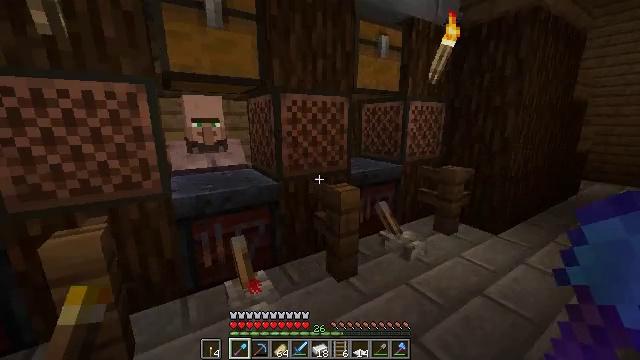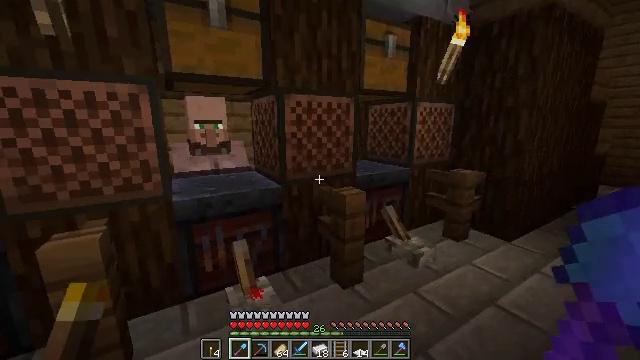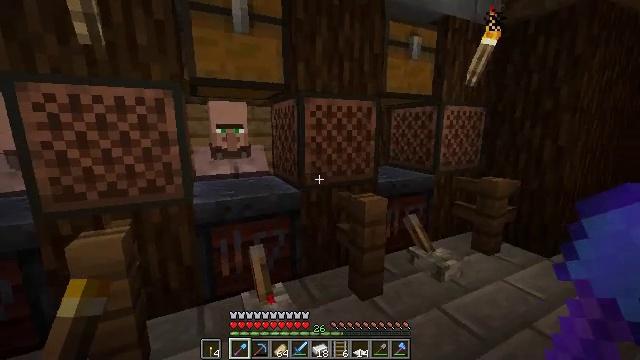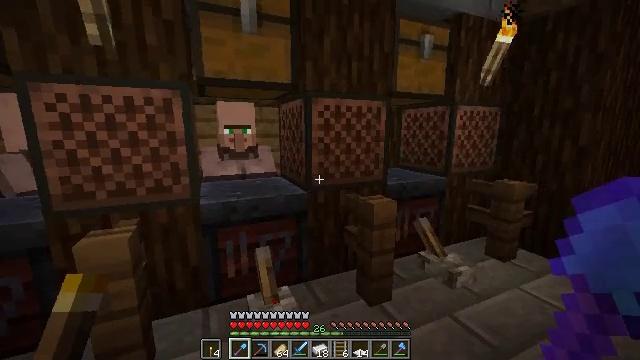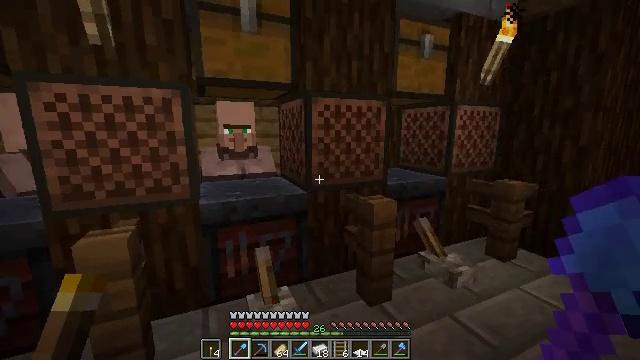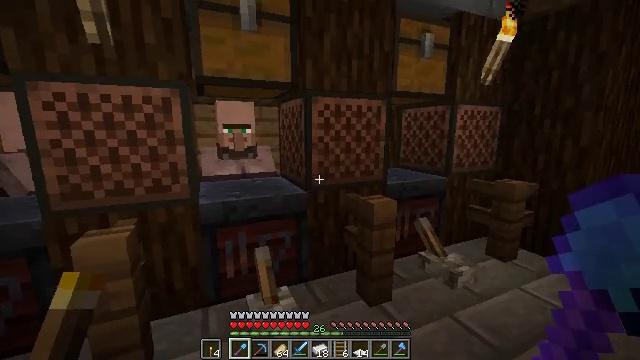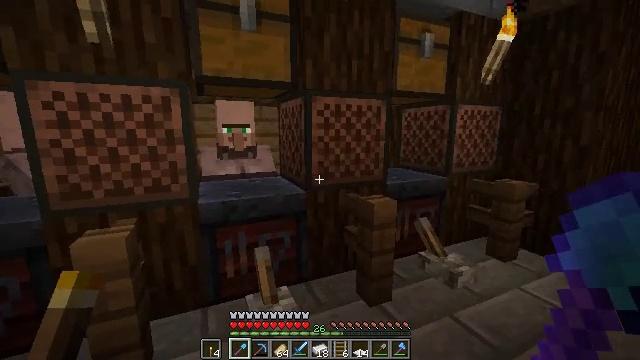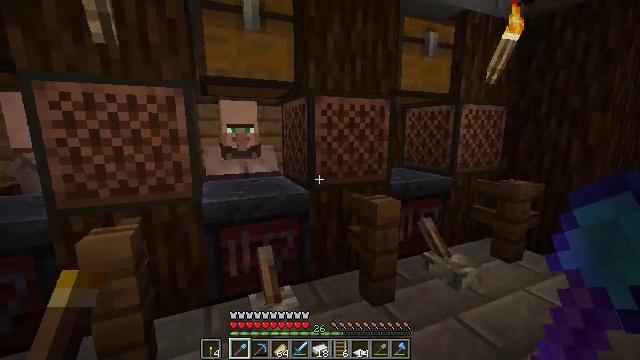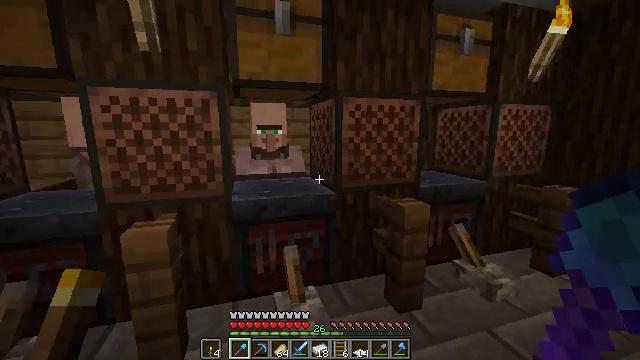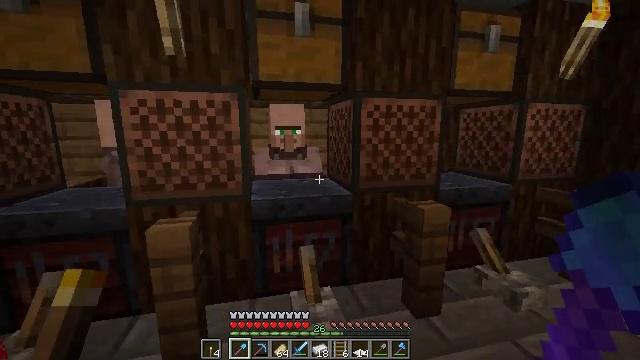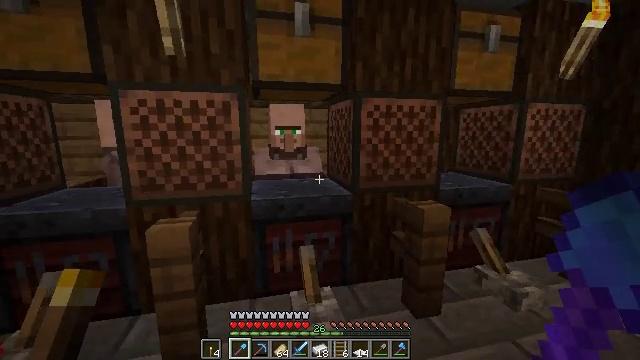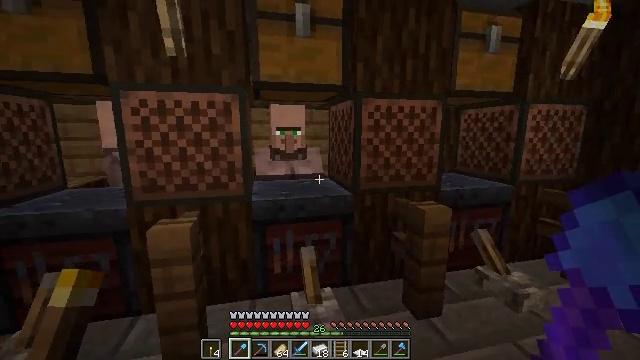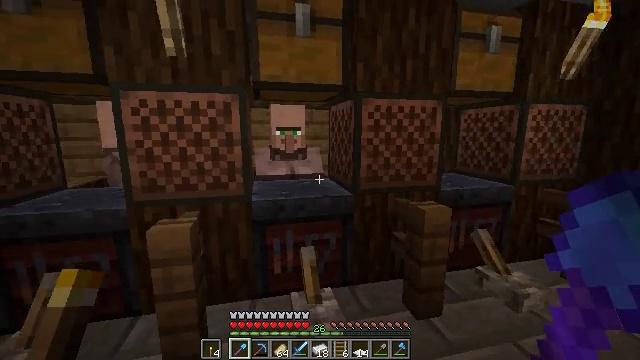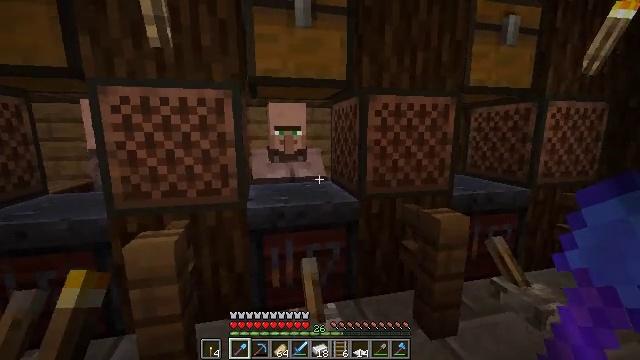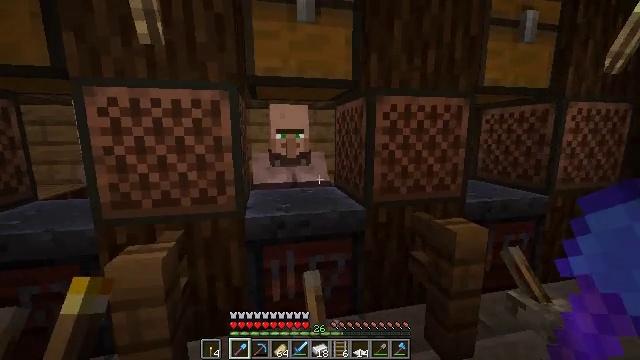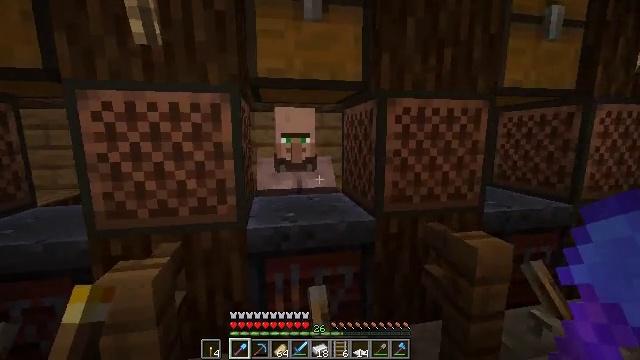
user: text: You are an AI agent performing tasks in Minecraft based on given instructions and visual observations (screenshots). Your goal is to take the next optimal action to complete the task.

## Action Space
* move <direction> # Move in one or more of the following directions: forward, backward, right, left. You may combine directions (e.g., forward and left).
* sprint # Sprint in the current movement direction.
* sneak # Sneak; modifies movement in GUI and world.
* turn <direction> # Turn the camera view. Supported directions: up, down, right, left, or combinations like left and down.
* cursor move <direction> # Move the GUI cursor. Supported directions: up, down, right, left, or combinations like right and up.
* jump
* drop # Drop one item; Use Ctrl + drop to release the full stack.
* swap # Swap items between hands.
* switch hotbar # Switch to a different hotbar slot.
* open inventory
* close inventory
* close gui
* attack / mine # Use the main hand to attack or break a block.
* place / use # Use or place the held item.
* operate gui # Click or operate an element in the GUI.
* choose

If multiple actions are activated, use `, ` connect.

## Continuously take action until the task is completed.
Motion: motion action
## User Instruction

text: Break the brown bed to remove it.
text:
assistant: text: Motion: turn left
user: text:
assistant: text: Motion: turn left and up
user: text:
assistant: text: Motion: turn left
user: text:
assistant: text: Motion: no_op
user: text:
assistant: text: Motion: no_op
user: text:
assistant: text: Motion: no_op
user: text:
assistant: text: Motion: no_op
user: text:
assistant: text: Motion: turn left
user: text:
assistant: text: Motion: turn left
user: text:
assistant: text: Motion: no_op
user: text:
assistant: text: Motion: no_op
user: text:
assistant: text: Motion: move forward
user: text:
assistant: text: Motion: move forward
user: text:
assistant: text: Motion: move forward
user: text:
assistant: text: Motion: move forward, turn left
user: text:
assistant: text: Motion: move forward, turn left and up
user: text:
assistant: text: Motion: move forward, turn left and up
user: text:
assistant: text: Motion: move forward, turn up
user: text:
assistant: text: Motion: turn left and up
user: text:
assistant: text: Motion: no_op
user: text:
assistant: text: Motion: use / place
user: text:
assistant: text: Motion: use / place
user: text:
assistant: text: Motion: use / place
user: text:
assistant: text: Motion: use / place
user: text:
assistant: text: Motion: no_op
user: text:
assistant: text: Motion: open gui
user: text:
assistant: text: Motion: no_op
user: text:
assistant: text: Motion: no_op
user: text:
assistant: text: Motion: no_op
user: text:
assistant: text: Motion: no_op